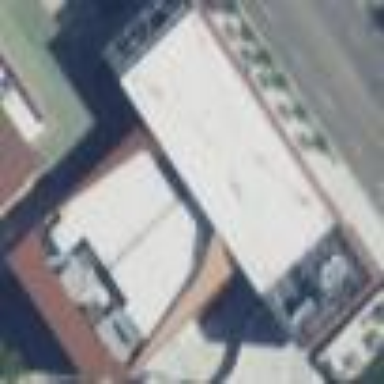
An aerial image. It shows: Theatre building.